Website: apple
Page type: address-validator
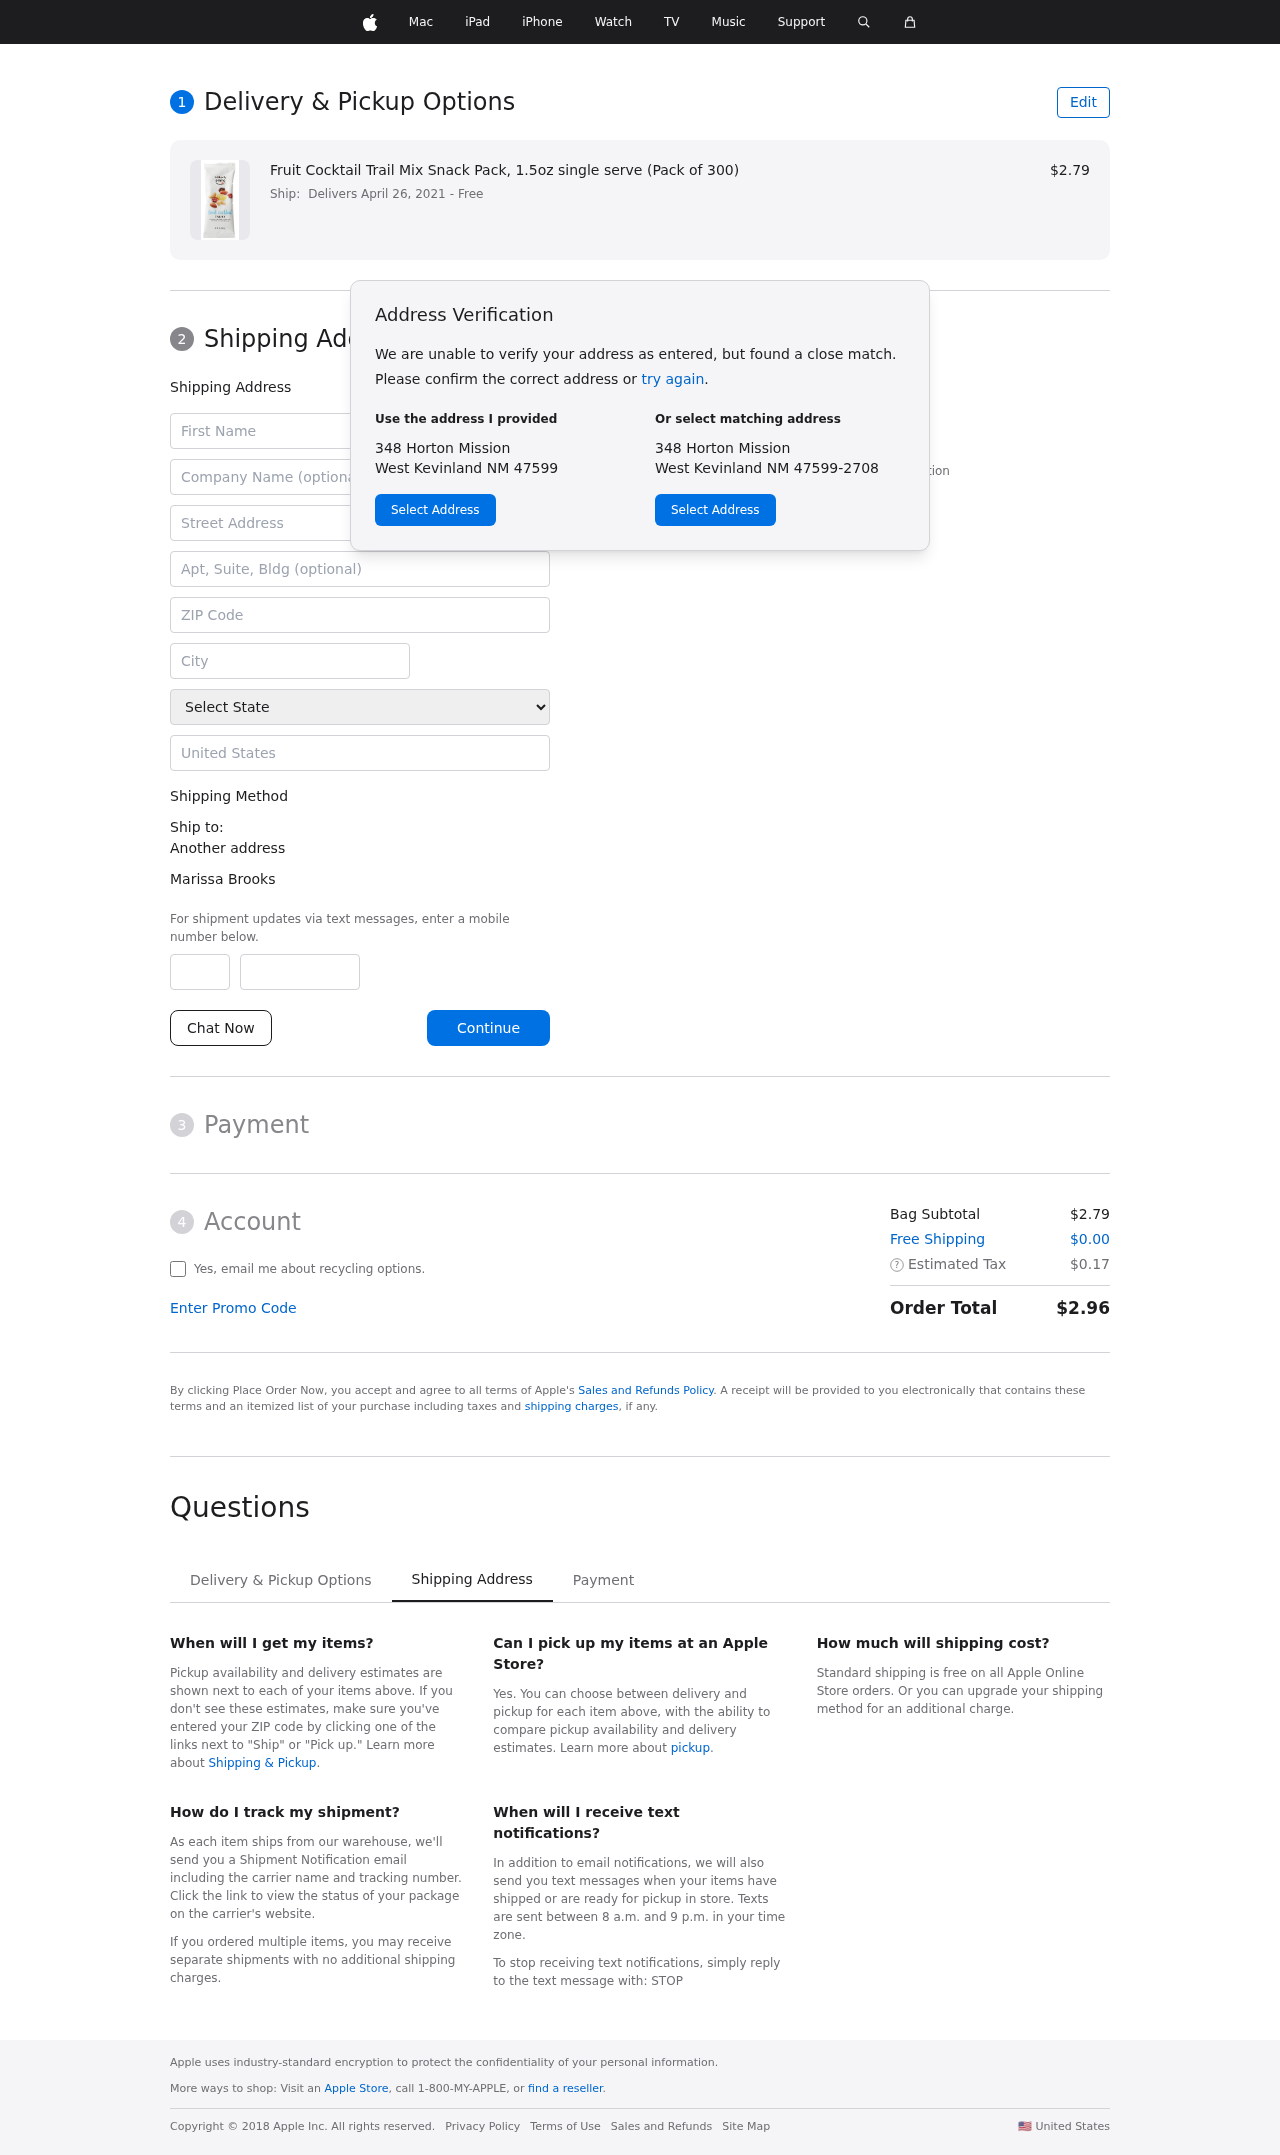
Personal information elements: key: PII_CITY
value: West Kevinland
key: PII_COUNTRY
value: United States
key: PII_FIRSTNAME
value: Marissa
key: PII_FULLNAME
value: Marissa Brooks
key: PII_LASTNAME
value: Brooks
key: PII_PHONE_AREA
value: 736
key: PII_PHONE_SUFFIX
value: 6785
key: PII_POSTCODE
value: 47599
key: PII_STATE
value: New Mexico
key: PII_STREET
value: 348 Horton Mission
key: PII_STREET2
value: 723 Valencia Crest
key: PII_CITY_STATE_ZIP
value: West Kevinland NM 47599
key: PII_STATE_ABBR
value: NM
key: PII_POSTCODE_FULL
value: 47599
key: PII_POSTCODE_NUMERIC
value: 47599
Product elements: key: PRODUCT1_NAME
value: Fruit Cocktail Trail Mix Snack Pack, 1.5oz single serve (Pack of 300)
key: PRODUCT1_PRICE
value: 2.79
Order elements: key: ORDER_DELIVERY_DATE
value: Delivers April 26, 2021
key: ORDER_SUBTOTAL
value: $2.79
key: ORDER_SHIPPING_COST
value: $0.00
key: ORDER_TAX
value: $0.17
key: ORDER_TOTAL
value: $2.96